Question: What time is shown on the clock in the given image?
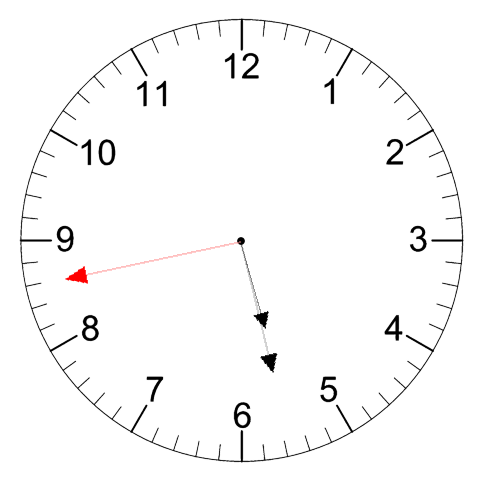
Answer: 05:27:43